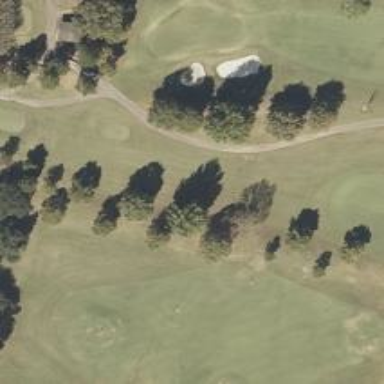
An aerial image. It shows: Golf cartpath that is also road path.